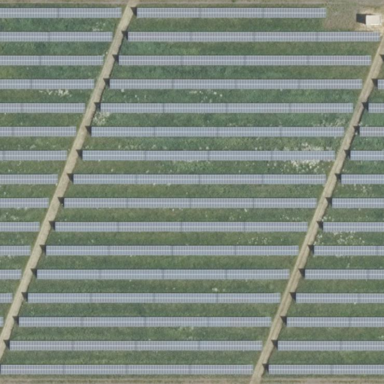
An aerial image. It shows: Solar power generator using photovoltaic method with solar photovoltaic panel types.